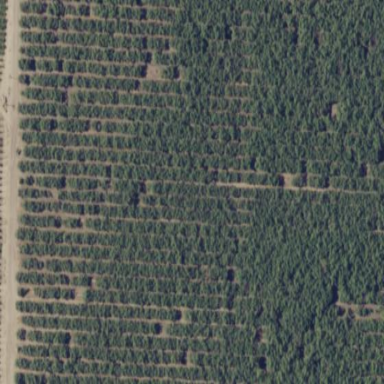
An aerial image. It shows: Almond orchard with rows of almond trees.